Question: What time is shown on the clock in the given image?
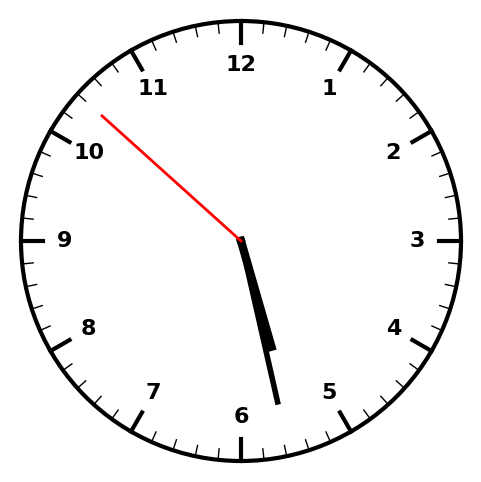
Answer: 05:27:52